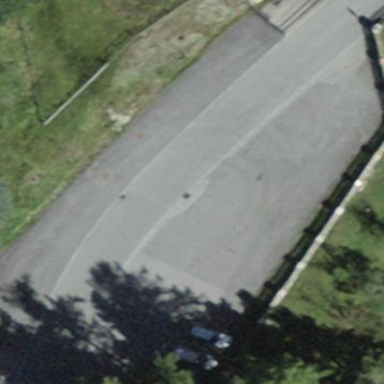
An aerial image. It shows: Parking area with surface.